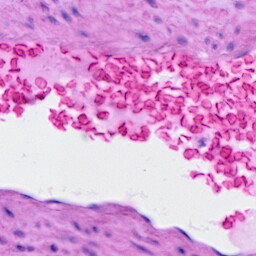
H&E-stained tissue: Ovarian